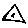
Label: triangle